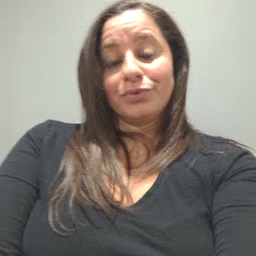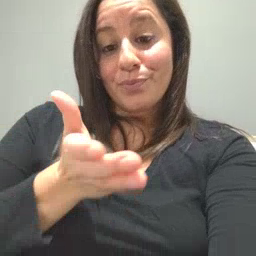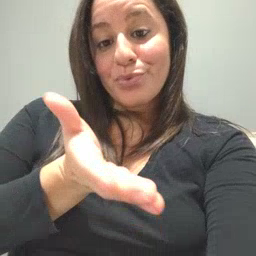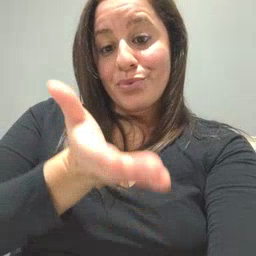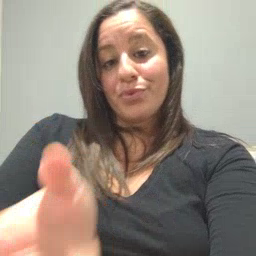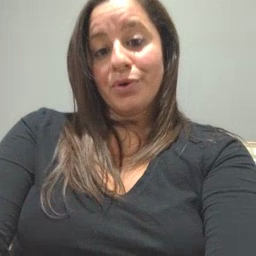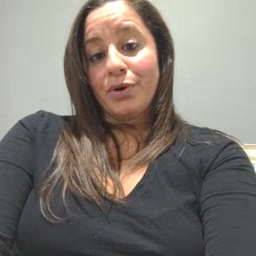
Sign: boat